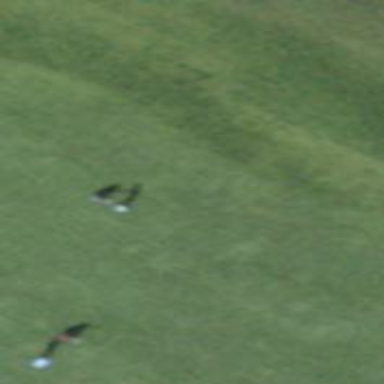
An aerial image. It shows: View of golf hole.